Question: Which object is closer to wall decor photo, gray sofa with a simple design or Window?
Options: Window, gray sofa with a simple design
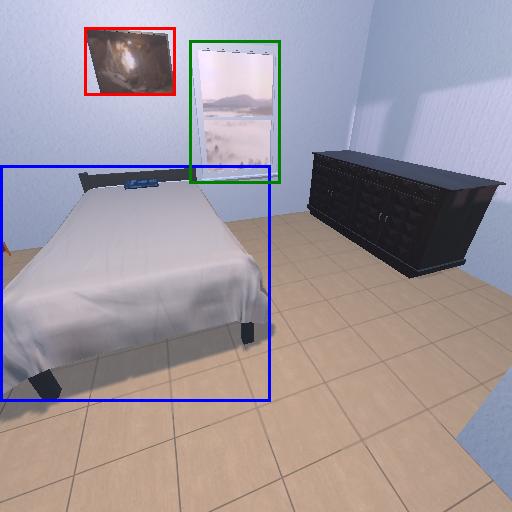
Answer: Window